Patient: sex F, age 63
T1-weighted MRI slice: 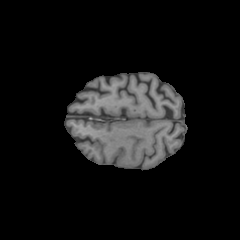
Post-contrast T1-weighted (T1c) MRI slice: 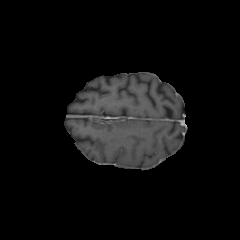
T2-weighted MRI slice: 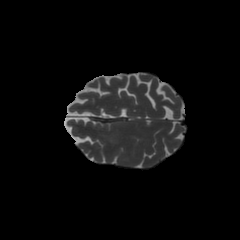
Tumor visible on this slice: no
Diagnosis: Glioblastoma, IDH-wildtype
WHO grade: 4